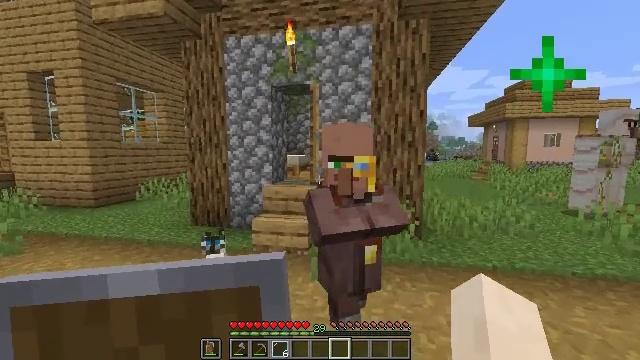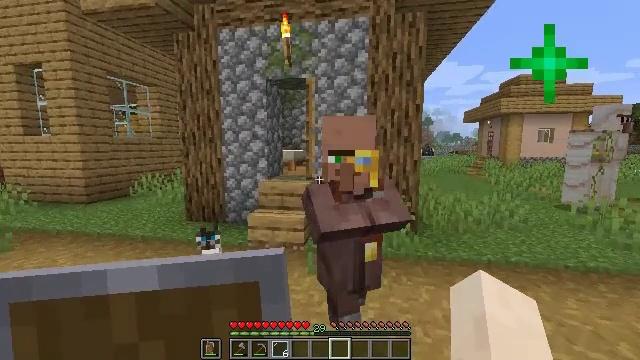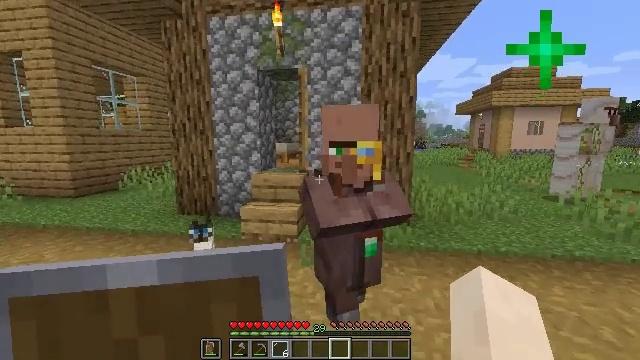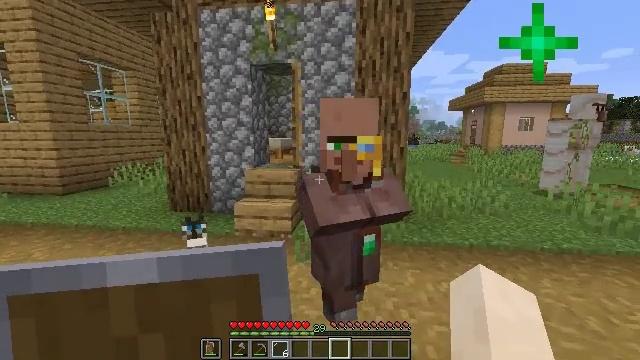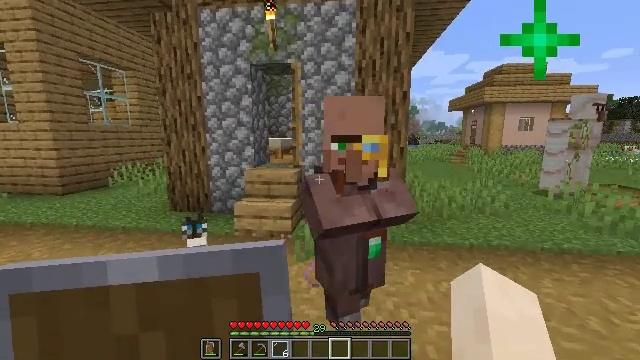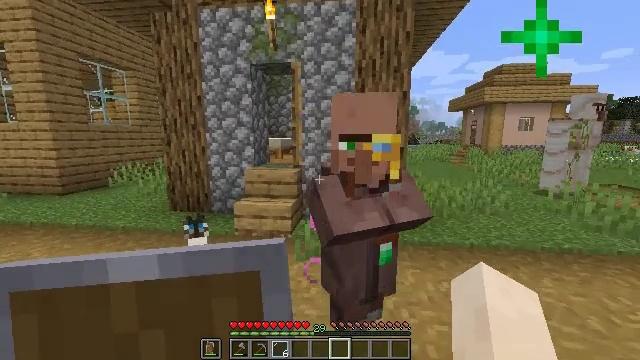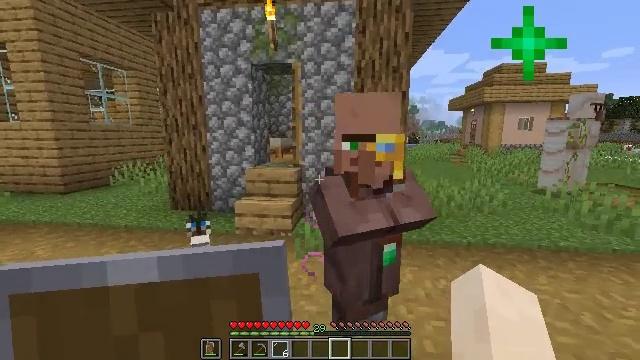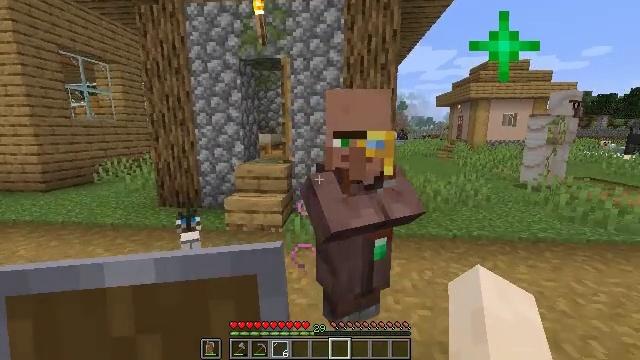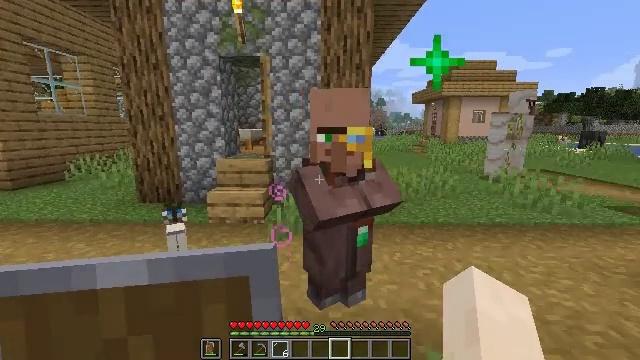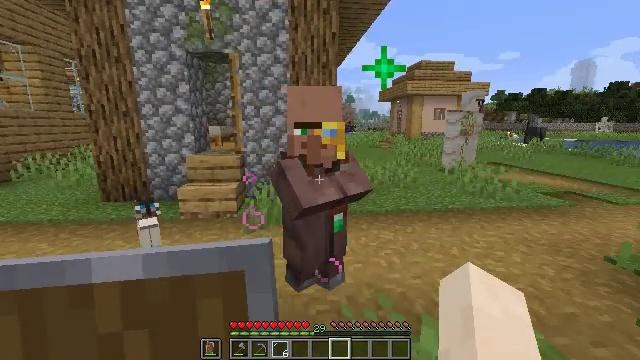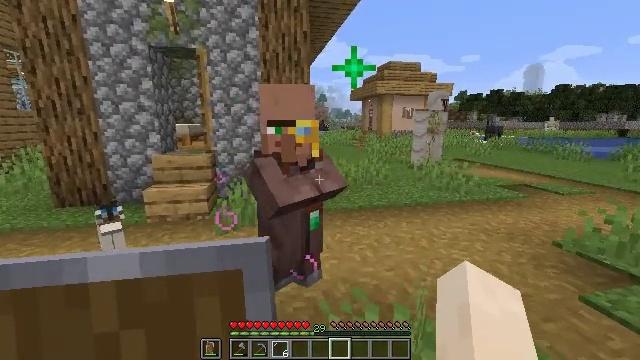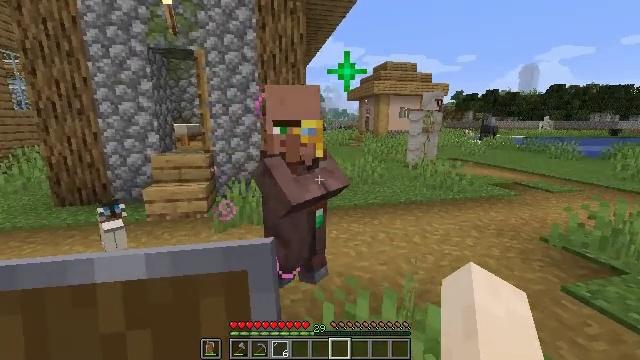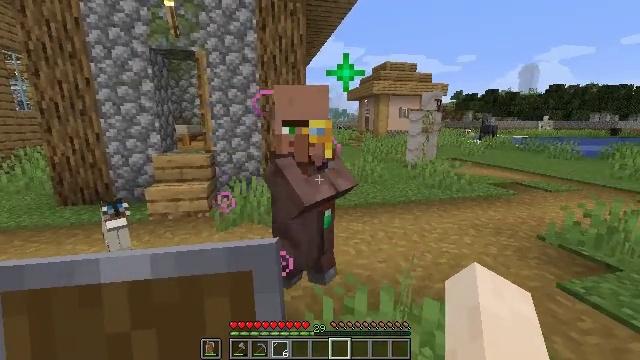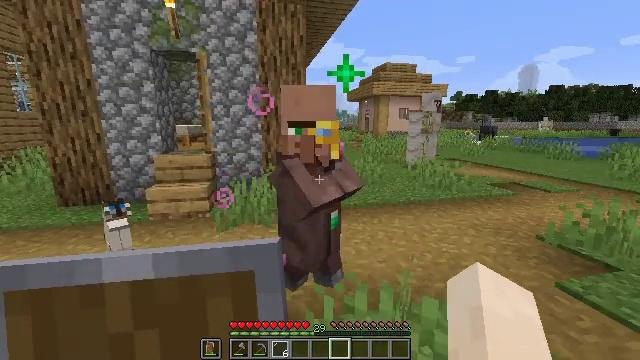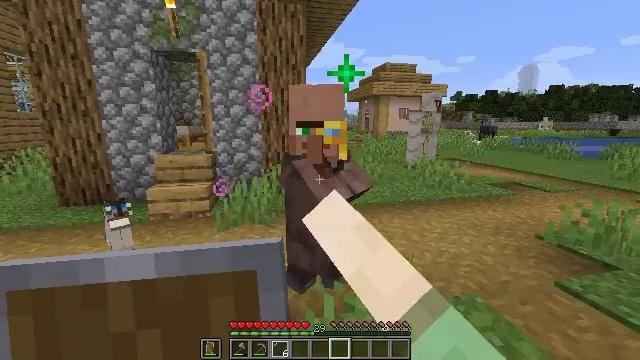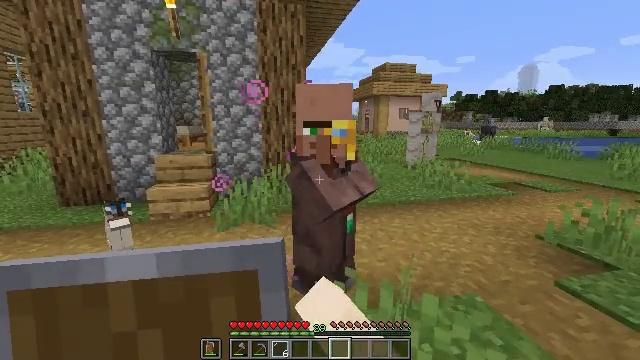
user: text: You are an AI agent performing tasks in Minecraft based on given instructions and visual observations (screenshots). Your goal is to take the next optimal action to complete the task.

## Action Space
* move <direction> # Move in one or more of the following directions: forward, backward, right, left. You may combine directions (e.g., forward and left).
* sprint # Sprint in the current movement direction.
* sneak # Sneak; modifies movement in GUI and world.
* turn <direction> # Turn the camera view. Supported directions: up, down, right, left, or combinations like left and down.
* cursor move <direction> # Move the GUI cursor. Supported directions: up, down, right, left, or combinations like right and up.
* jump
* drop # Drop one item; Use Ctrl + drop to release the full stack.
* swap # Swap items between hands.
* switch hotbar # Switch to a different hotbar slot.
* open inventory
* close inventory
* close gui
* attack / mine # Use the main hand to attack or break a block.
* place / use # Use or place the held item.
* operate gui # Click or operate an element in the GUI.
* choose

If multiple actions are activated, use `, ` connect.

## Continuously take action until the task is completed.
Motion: motion action
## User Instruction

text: Recycle the loom from its place.
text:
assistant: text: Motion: turn down
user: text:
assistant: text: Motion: turn right and down
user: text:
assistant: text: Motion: turn right
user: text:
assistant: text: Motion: no_op
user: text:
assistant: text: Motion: no_op
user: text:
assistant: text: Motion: move back
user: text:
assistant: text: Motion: move back, turn right
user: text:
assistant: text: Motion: move back, turn right
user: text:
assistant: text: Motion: move back, turn right
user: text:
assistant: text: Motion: turn right
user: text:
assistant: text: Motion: no_op
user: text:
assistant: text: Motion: no_op
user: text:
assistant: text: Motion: use / place
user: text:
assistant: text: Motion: use / place
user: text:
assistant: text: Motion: use / place
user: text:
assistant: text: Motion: use / place
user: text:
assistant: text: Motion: no_op
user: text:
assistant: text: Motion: no_op
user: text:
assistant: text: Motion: no_op
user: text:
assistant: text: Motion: no_op
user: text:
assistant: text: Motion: no_op
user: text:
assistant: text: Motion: no_op
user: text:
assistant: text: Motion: cursor move left
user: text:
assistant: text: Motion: cursor move left
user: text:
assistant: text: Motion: cursor move left and down
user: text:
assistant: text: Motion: cursor move left and down
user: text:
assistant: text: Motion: cursor move left and down
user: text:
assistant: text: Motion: no_op
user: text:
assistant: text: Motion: no_op
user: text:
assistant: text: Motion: no_op